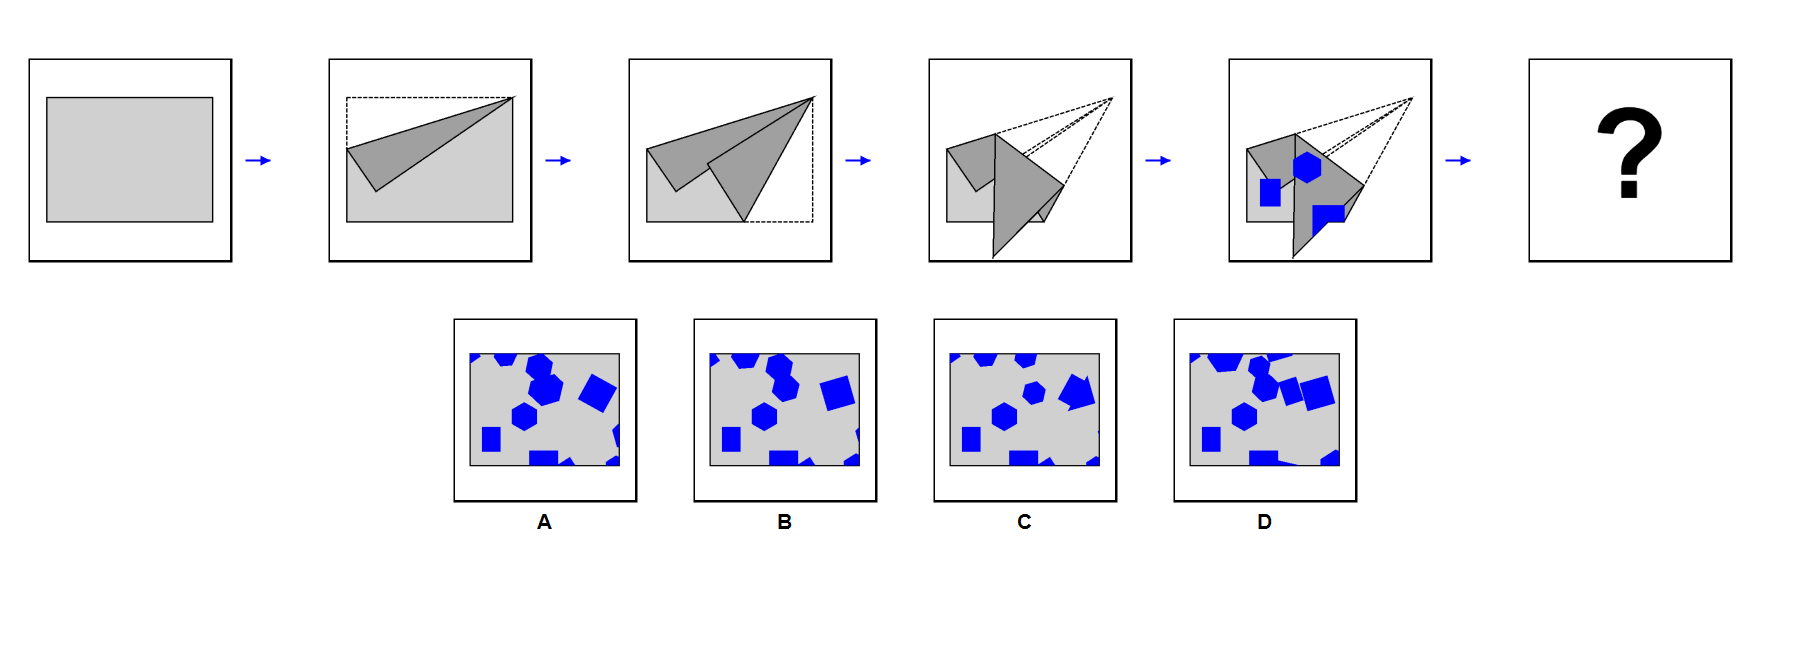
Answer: B